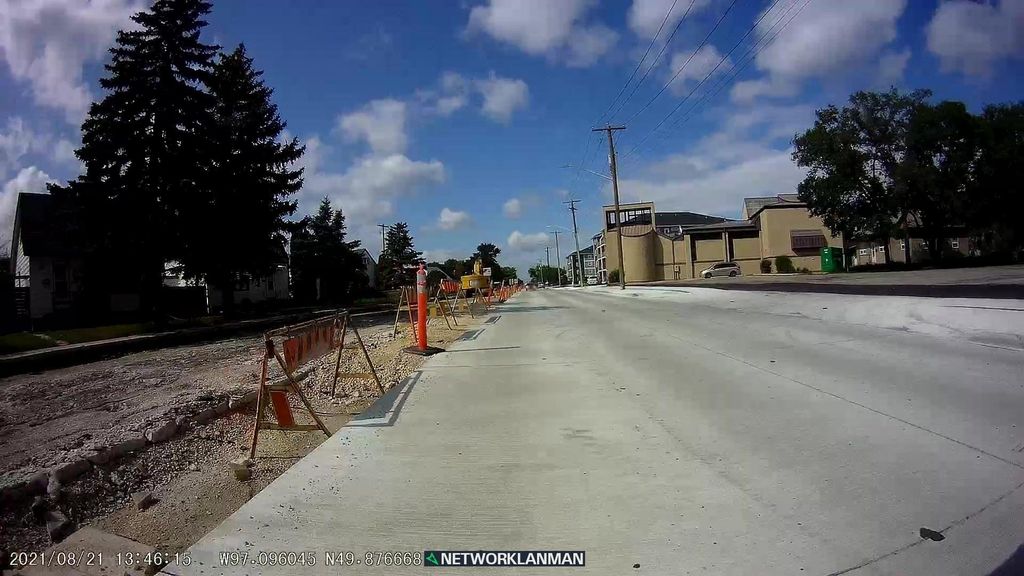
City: winnipeg